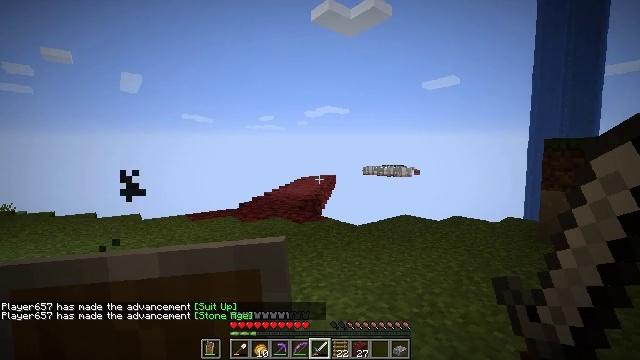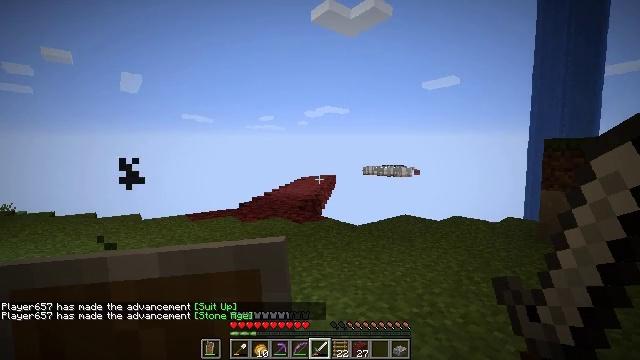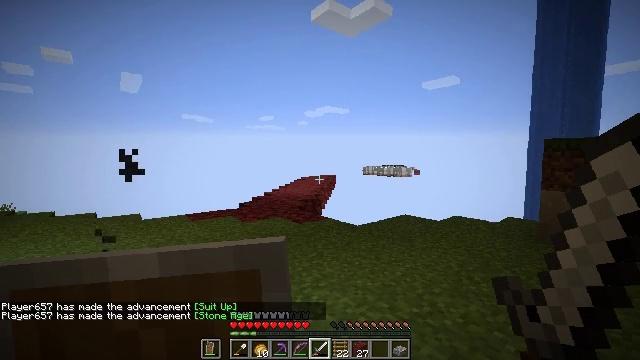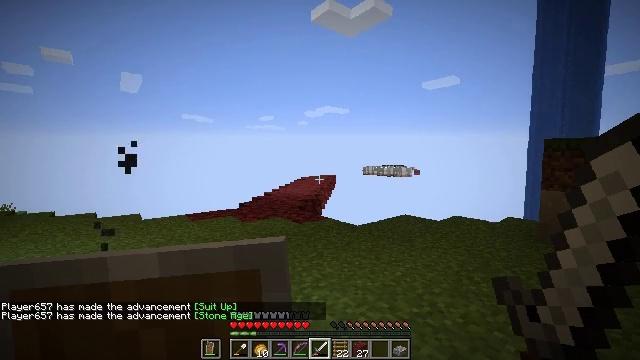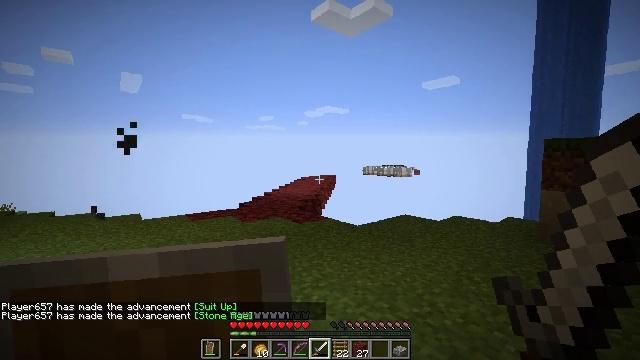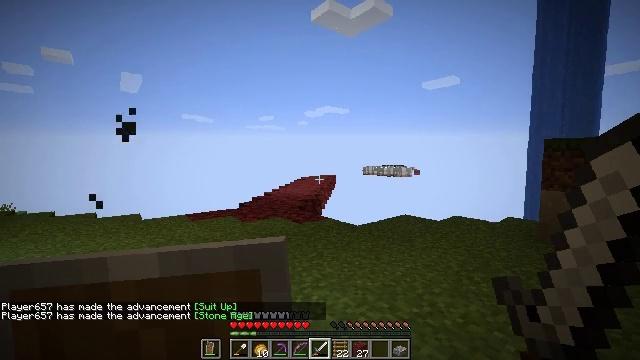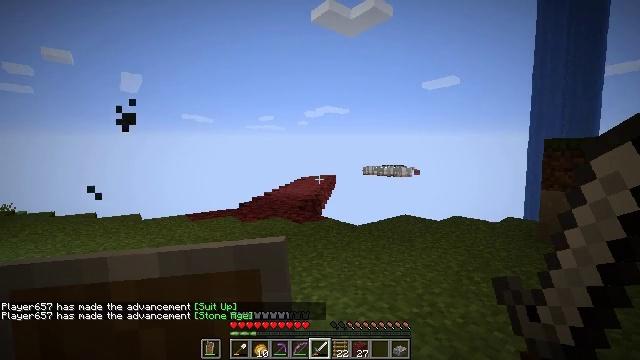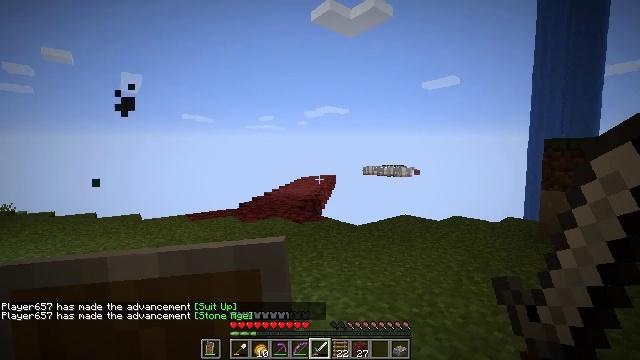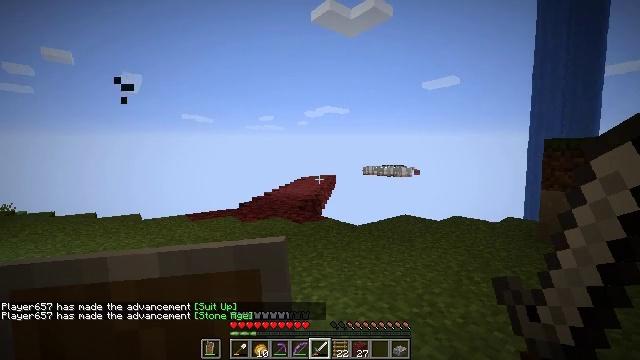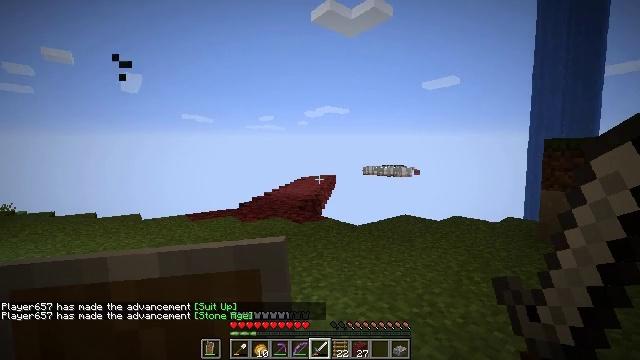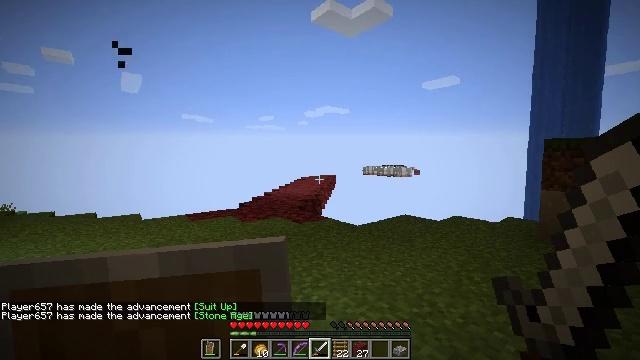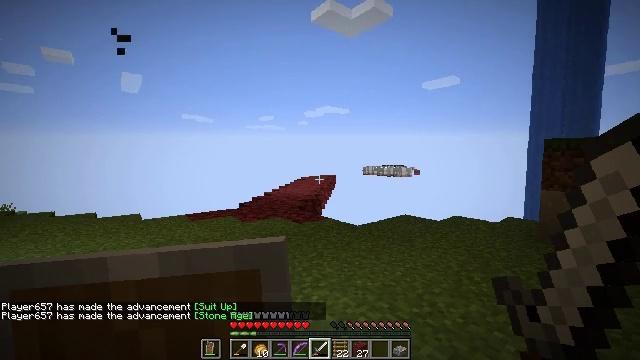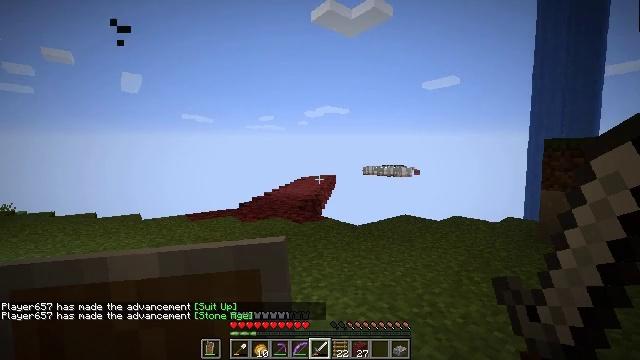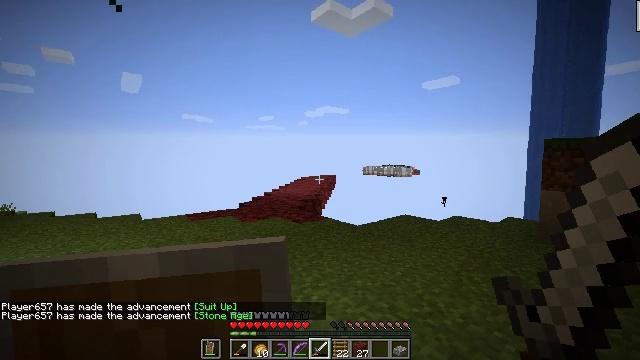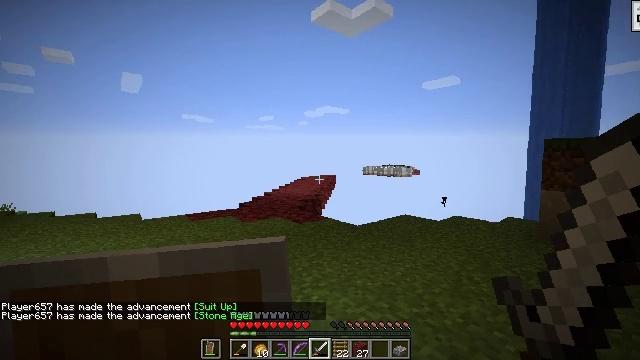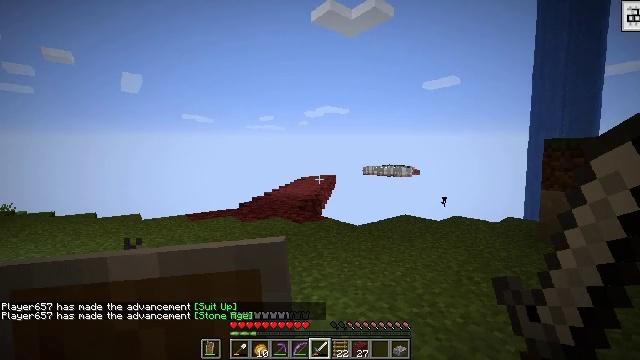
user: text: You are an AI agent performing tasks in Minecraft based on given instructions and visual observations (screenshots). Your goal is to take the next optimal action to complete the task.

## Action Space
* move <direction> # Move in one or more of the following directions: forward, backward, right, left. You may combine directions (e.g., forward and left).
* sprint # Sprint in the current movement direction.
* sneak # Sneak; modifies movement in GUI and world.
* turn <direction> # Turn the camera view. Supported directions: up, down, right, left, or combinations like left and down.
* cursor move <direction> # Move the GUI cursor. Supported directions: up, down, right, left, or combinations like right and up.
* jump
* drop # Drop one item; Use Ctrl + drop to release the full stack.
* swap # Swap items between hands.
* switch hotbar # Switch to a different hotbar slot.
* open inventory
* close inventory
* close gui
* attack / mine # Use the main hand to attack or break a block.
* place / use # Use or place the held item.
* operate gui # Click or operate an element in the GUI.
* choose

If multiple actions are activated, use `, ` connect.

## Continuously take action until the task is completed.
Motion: motion action
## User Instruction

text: Use gunpowder and sand to craft TNT.
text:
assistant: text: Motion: no_op
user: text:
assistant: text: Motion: no_op
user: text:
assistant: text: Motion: no_op
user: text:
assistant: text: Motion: no_op
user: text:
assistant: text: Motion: no_op
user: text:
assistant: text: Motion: no_op
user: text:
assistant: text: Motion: no_op
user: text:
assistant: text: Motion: no_op
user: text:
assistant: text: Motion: no_op
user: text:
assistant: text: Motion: no_op
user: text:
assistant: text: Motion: no_op
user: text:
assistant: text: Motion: no_op
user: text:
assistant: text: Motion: no_op
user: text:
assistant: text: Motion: no_op
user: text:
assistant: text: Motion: no_op
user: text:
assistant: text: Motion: no_op
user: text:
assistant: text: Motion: no_op
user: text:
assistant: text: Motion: no_op
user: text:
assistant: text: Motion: no_op
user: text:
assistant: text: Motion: no_op
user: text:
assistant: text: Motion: no_op
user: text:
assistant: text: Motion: no_op
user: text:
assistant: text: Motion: no_op
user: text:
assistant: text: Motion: no_op
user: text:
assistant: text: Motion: no_op
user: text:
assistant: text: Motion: no_op
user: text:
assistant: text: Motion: no_op
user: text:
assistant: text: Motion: no_op
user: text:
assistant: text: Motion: no_op
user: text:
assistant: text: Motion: no_op